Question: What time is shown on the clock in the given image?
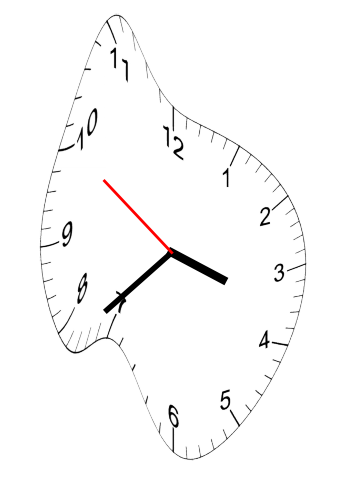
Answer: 03:37:50